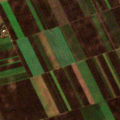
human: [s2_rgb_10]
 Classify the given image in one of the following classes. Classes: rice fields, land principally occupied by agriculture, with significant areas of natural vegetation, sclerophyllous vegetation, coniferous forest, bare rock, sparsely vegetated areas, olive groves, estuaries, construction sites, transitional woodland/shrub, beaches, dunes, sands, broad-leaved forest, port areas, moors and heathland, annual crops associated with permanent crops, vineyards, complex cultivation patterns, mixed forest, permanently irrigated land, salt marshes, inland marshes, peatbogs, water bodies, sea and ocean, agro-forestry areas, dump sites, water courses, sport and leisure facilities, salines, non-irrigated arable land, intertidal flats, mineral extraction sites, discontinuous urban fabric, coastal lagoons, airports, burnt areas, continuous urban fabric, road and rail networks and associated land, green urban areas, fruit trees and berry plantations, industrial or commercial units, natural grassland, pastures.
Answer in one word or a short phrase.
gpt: non-irrigated arable land